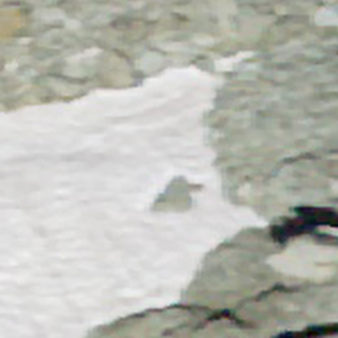
Label: other